Chest X-ray. View position: PA
Patient age: 70
Patient sex: M
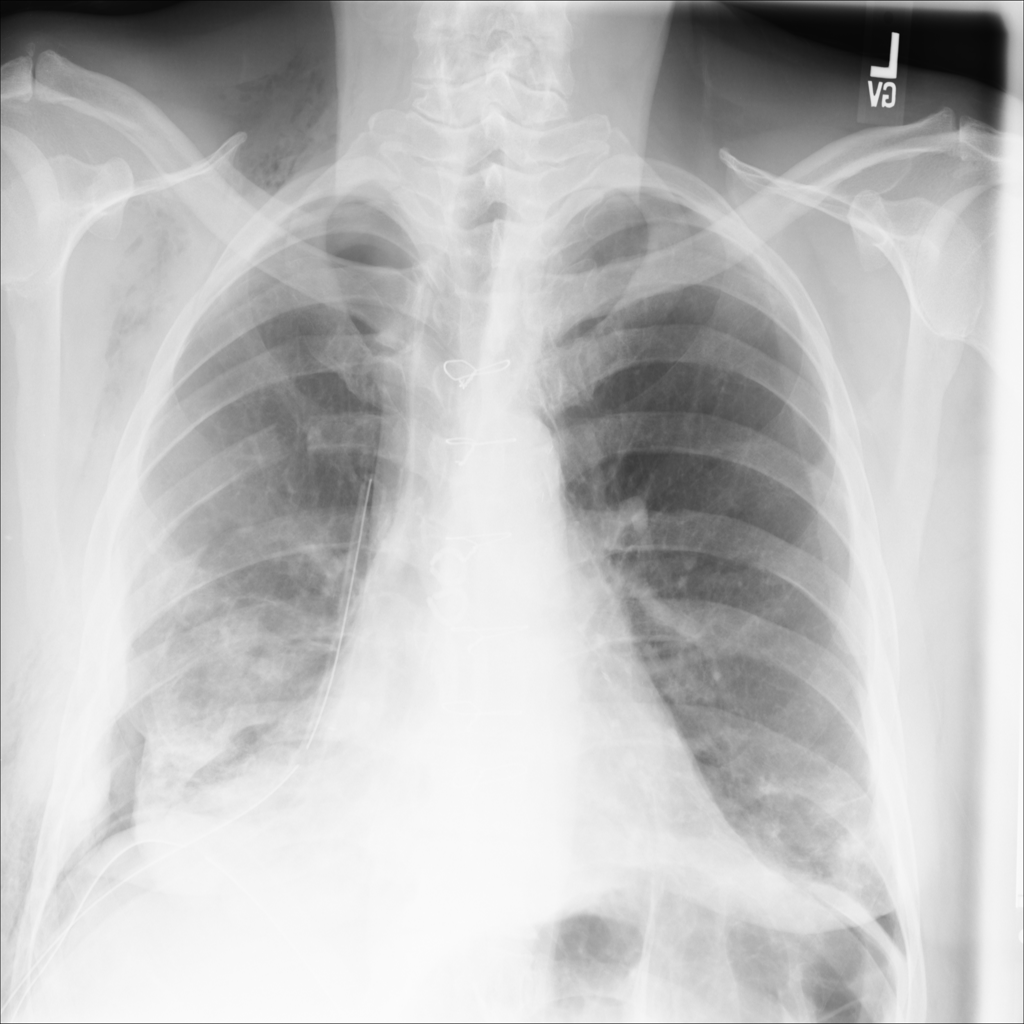
Finding: Pneumothorax